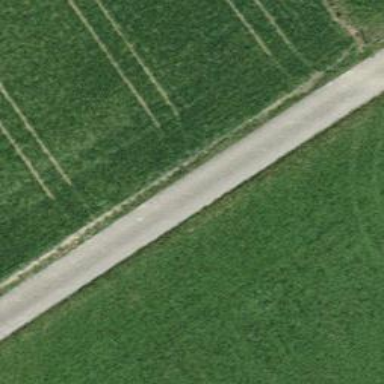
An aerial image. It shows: Well-maintained track road of grade 1.